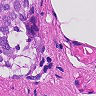
Metastatic tissue present: yes